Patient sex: M
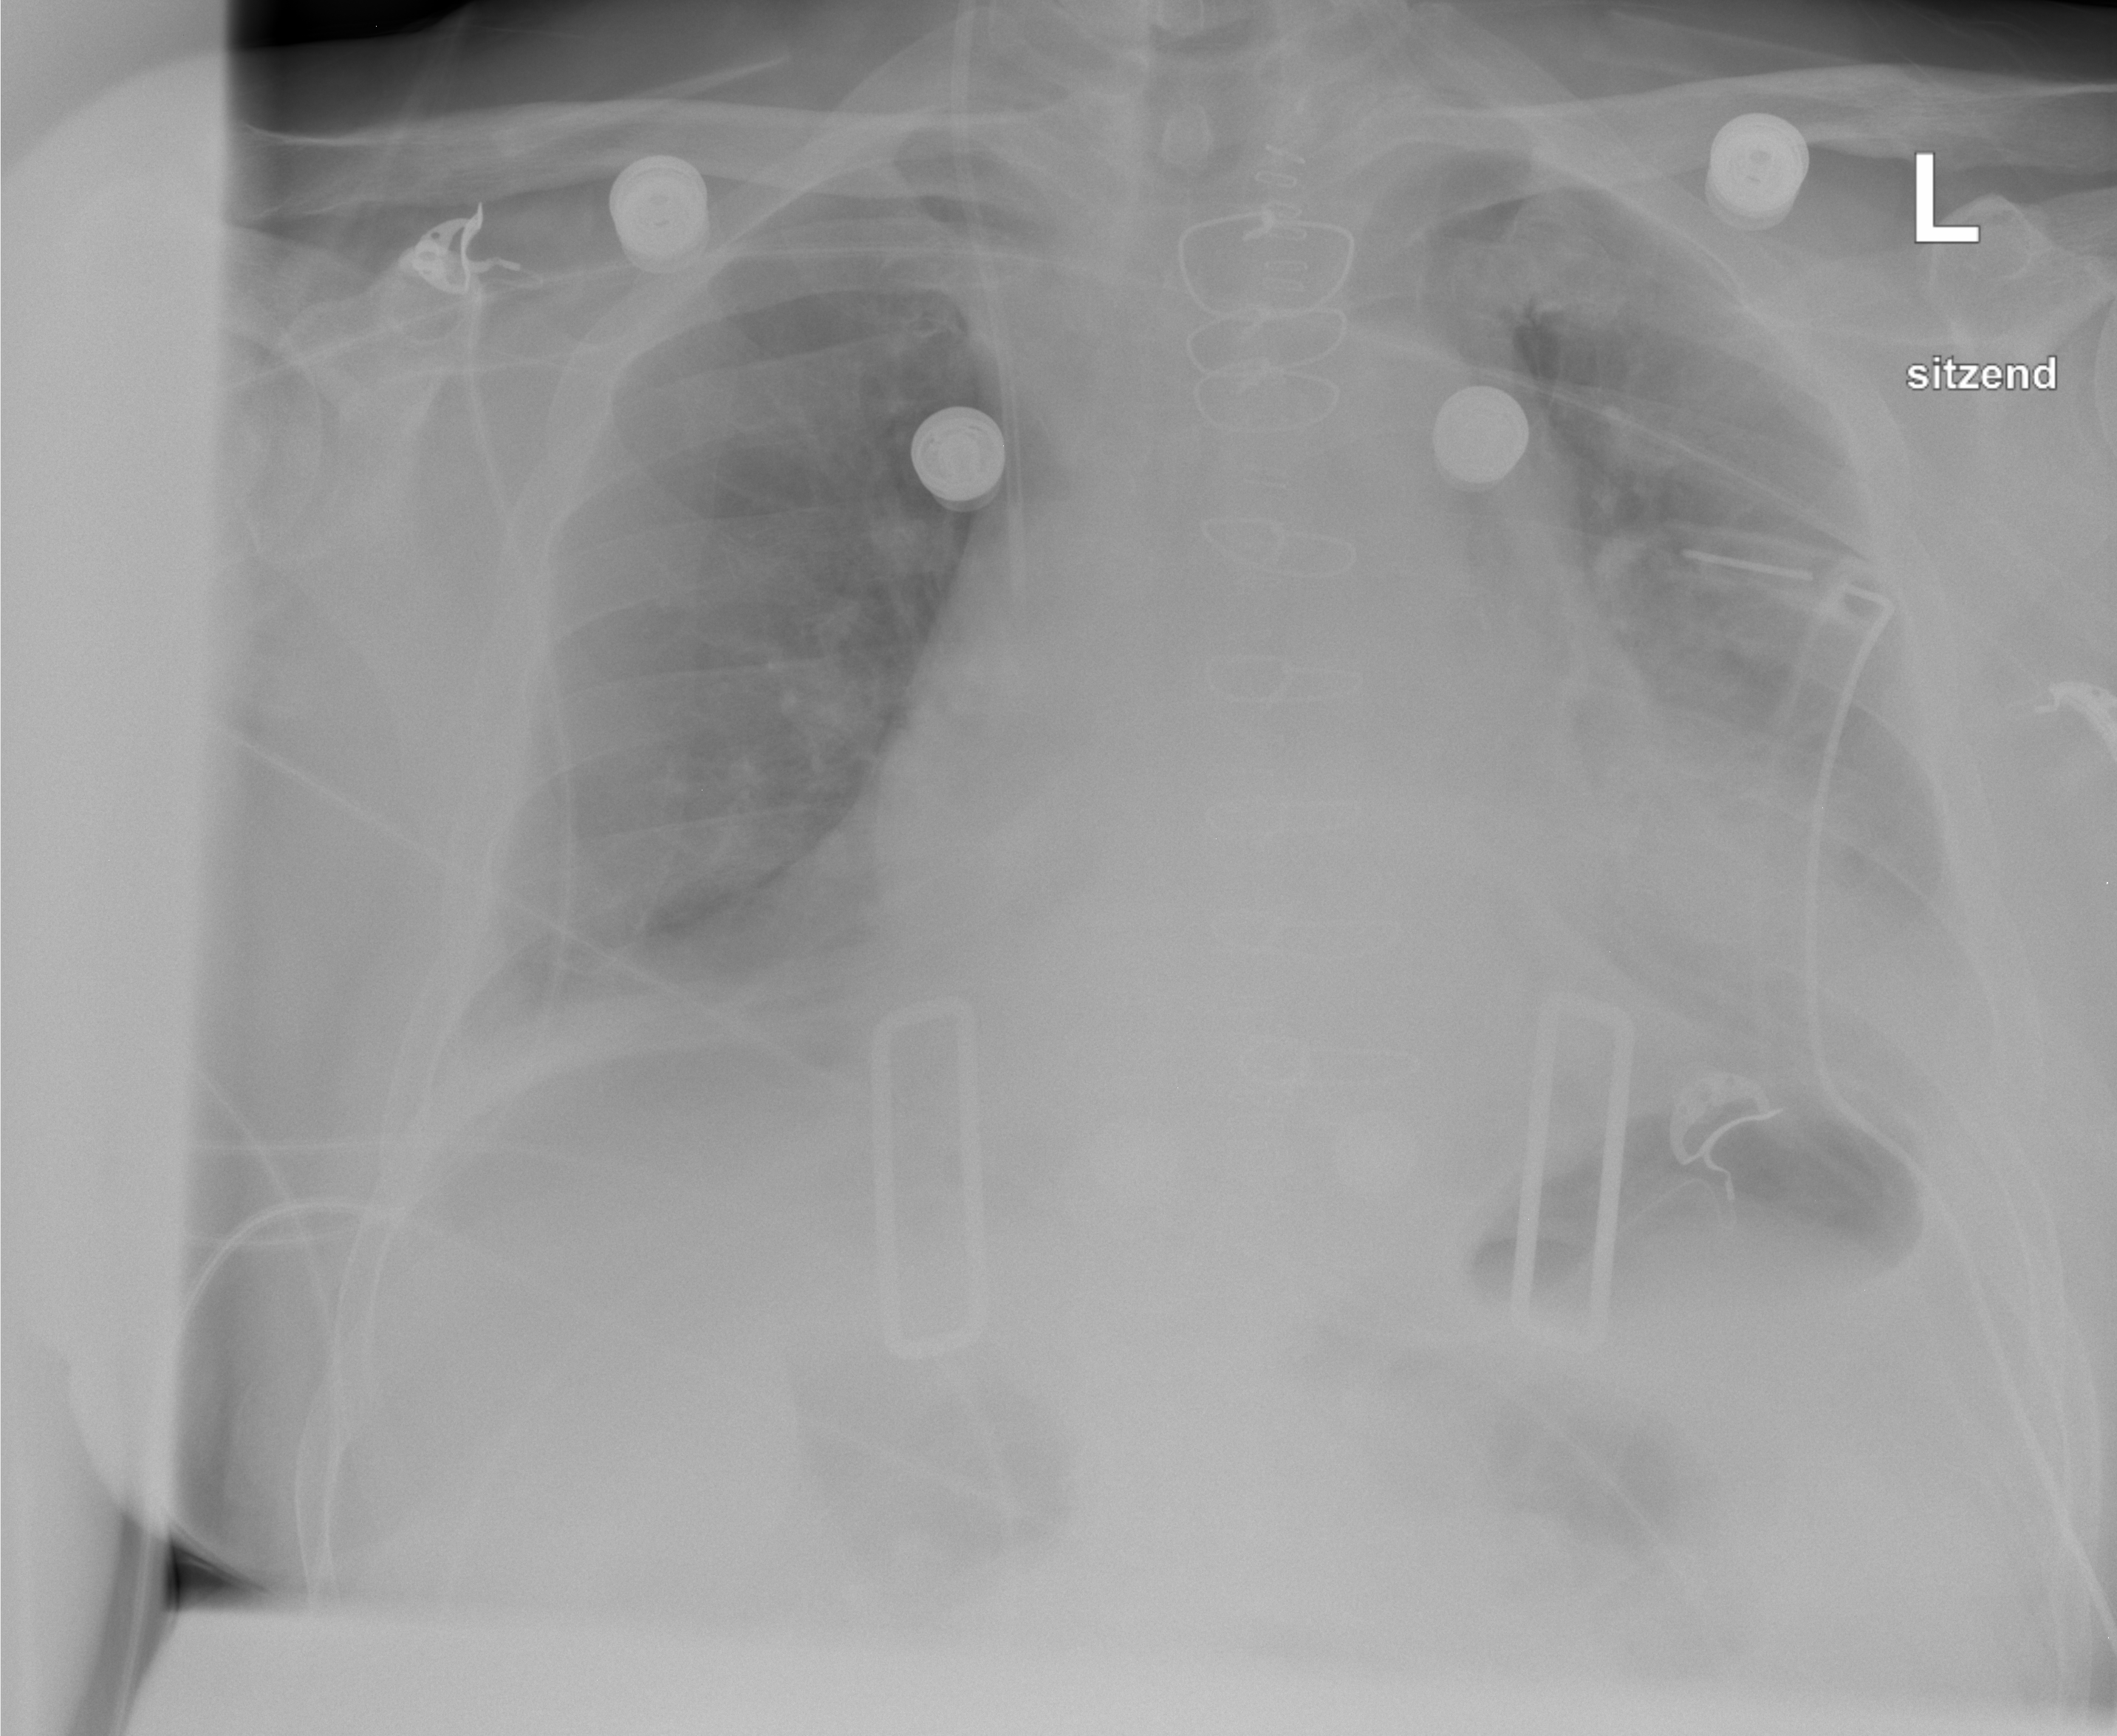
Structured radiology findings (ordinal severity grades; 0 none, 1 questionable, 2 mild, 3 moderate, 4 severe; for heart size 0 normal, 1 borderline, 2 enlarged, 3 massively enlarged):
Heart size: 3
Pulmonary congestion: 2
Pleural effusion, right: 2
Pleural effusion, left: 3
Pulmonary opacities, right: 0
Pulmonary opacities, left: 0
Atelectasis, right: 2
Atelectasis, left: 2